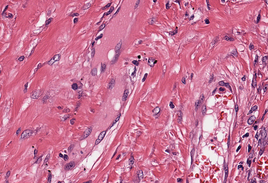
Tumor epithelial tissue: no
Tumor-associated stroma tissue: yes
Normal tissue: no